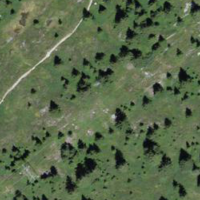
EUNIS habitat code: 26
Species observed at this site:
Manica rubida
Vaccinium uliginosum
Campanula barbata
Bartsia alpina